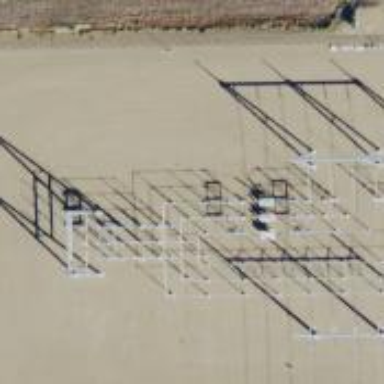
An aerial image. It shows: Switch used for power control.